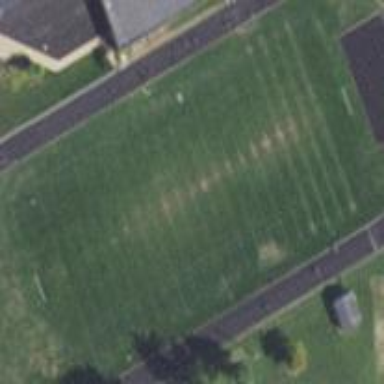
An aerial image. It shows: American football pitch.